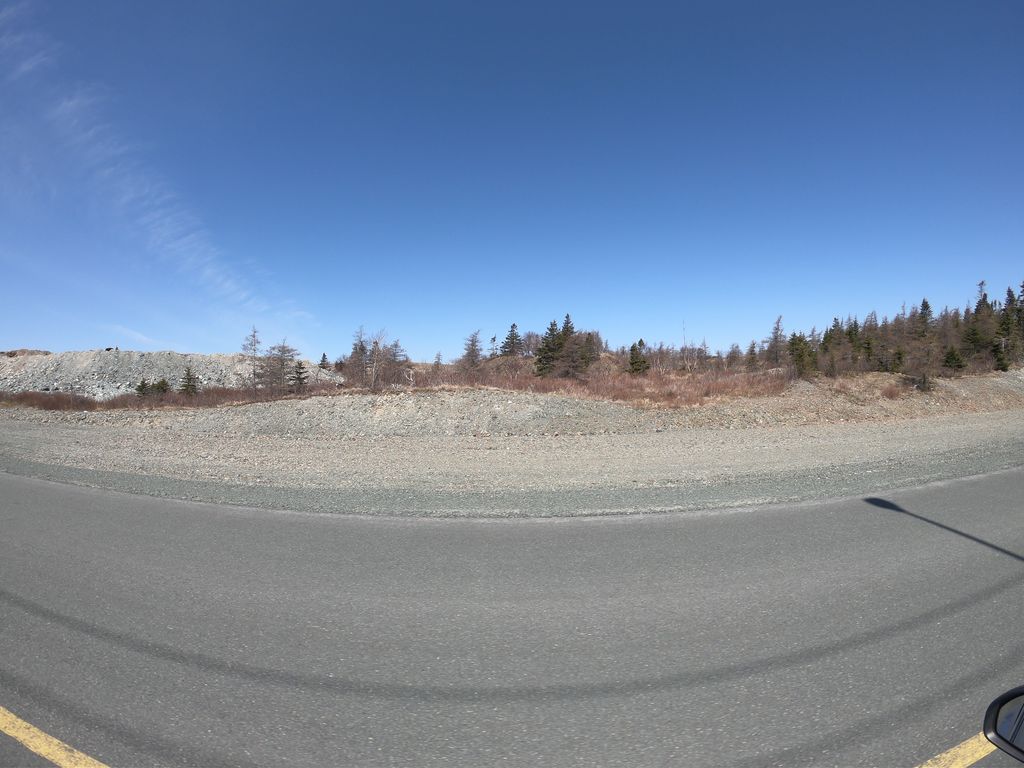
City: st_johns